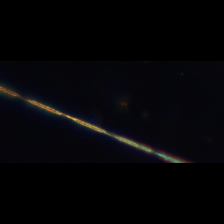
Taxon: Psuedo-nitzschia
Group: Diatoms